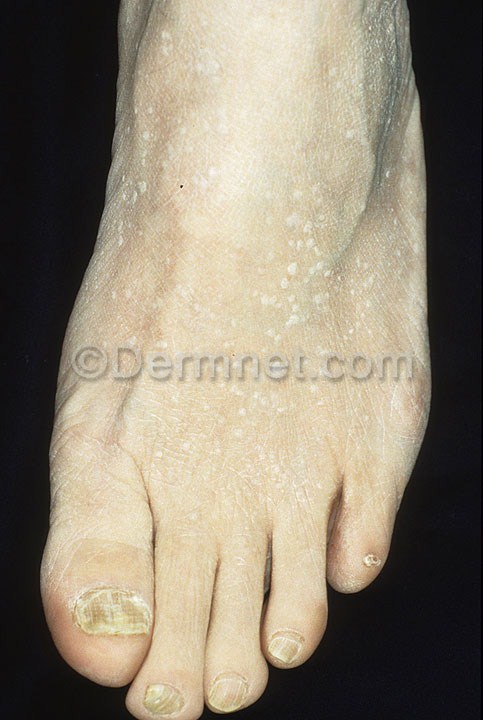
Disease: Seborrheic Keratoses and other Benign Tumors